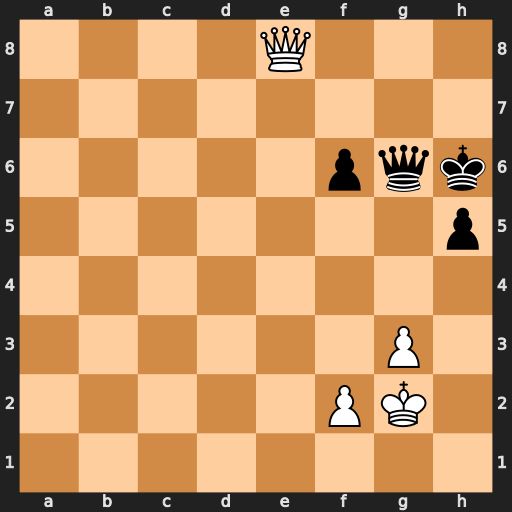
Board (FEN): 4Q3/8/5pqk/7p/8/6P1/5PK1/8
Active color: w
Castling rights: -
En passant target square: -
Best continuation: Qh8+ Qh7 Qxf6+